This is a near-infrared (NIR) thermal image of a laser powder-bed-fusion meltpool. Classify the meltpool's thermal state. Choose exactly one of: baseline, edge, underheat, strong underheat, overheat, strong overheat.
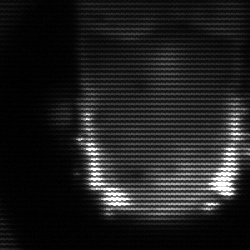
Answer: baseline